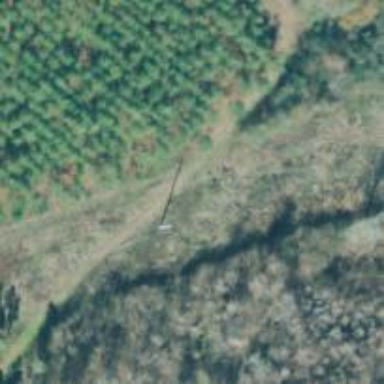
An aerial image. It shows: Power pole.